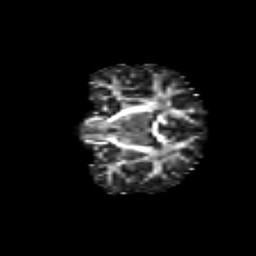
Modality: FA
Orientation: coronal
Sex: male
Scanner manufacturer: siemens
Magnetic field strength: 3 T
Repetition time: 5 s
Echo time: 0.071 s